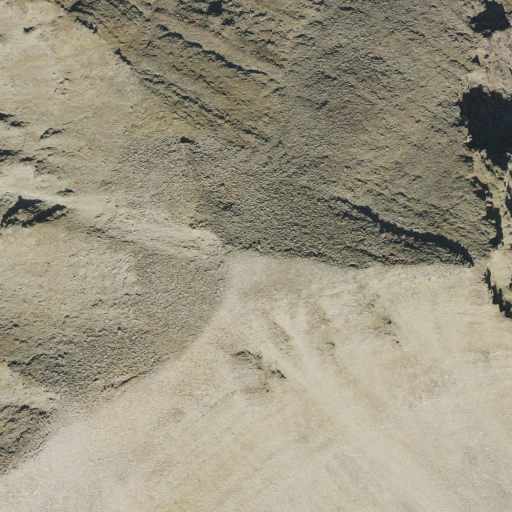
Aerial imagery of mountain in Utah named Yard Peak containing only barren land